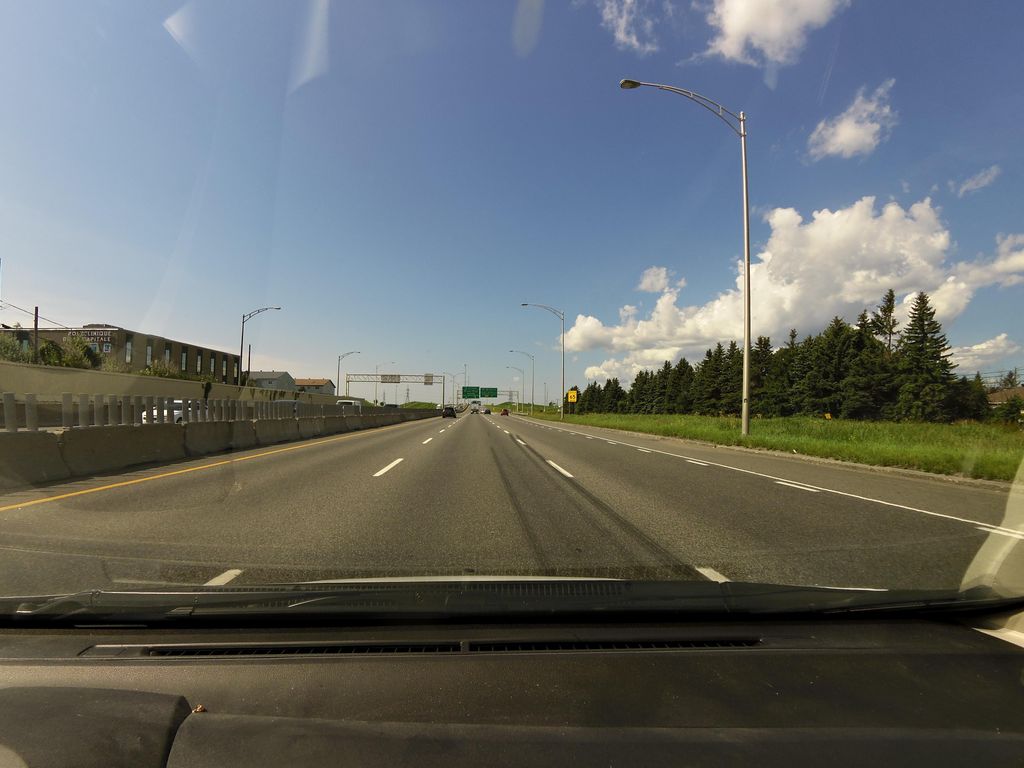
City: quebec_city